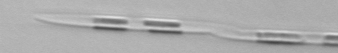
Label: Pseudo-nitzschia